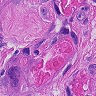
Metastatic tissue present: yes